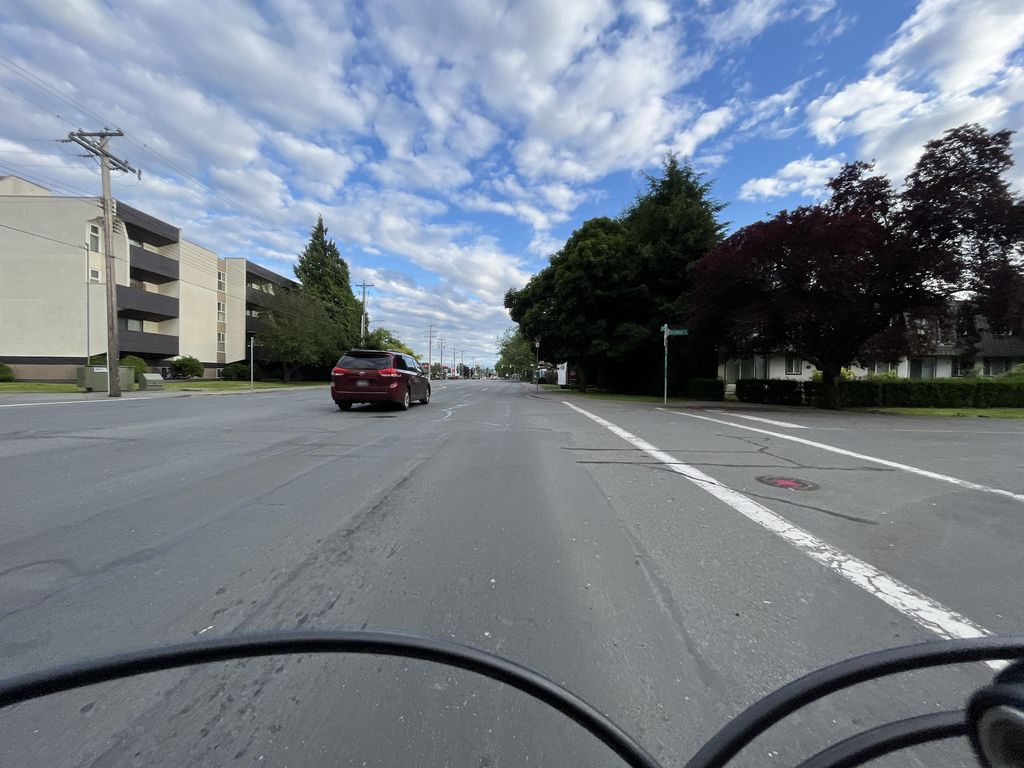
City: victoria